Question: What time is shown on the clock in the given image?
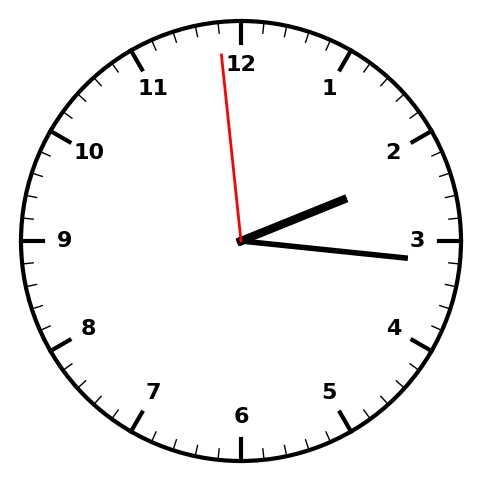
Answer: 02:15:59